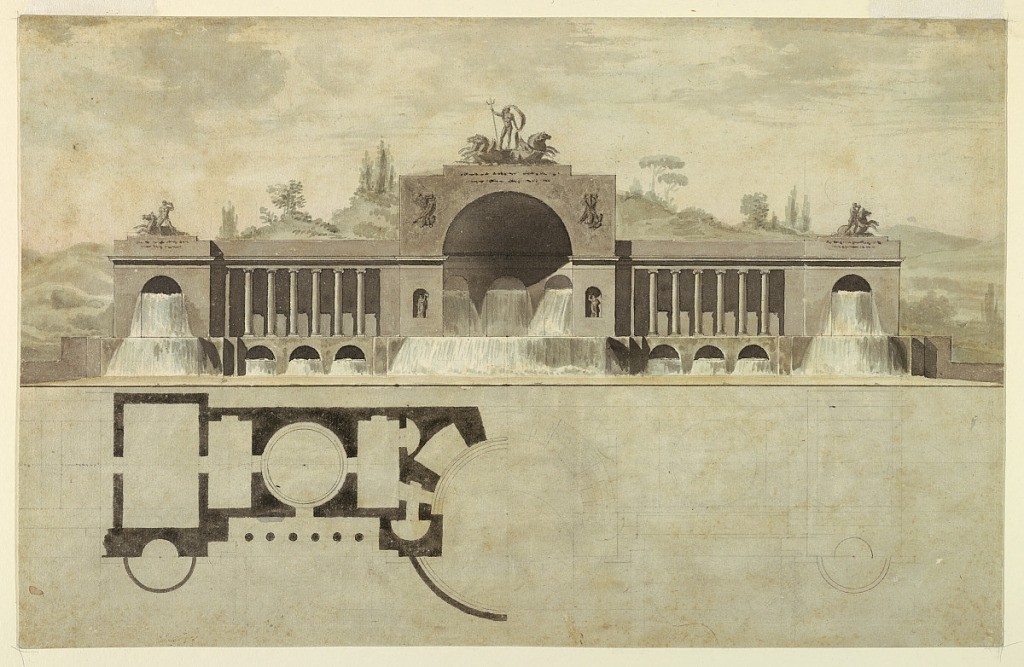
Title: Project for a Fountain
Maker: Mario Asprucci The Younger, Italian, 1764 – 1804
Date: ca. 1800
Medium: Pen and black ink, brush and watercolor, graphite on paper, lined
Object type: Drawing
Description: Elevation and plan of a large scale horizontal structure, an elaborate fountain.  The upper portion of the drawing depicts the elevation.  The large central archway (exedra) is embraced on either side by a colonnade (with Ionic capitals) and smaller archways (exedrae).  Sculptural decorations are positioned above all three exedrae.  The water pours from the arched openings in the dados of the colonnades and the lateral exedrae.  An outline of distant hill behind the elevation.
The plan is located below the elevation (lower portion of the sheet).  The left portion of the plan is rendered with pen and ink while the right portion is sketched with pencil.